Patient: sex M, age 55
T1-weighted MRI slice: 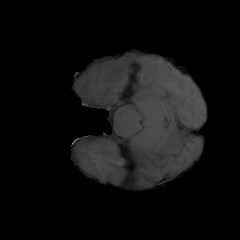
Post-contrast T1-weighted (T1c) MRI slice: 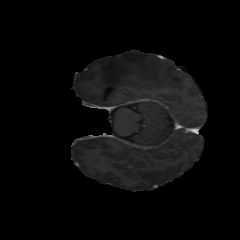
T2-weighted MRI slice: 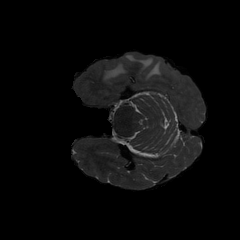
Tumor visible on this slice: yes
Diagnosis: Glioblastoma, IDH-wildtype
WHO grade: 4